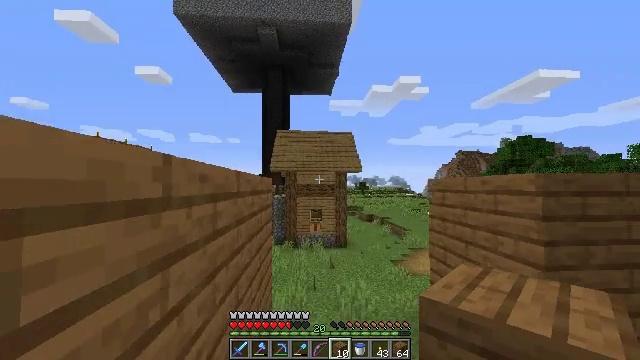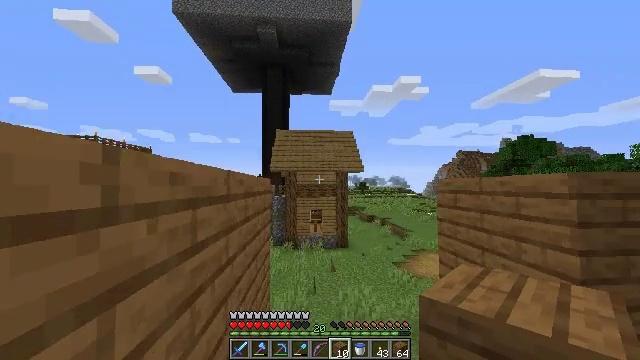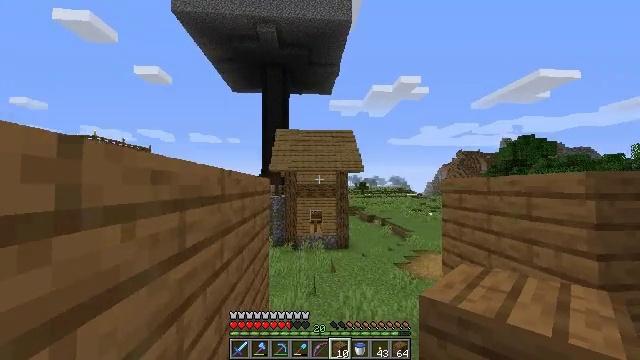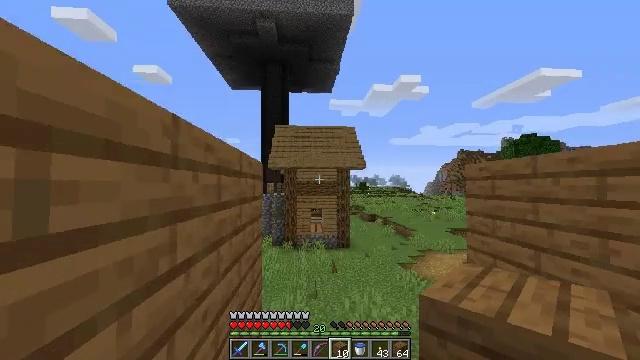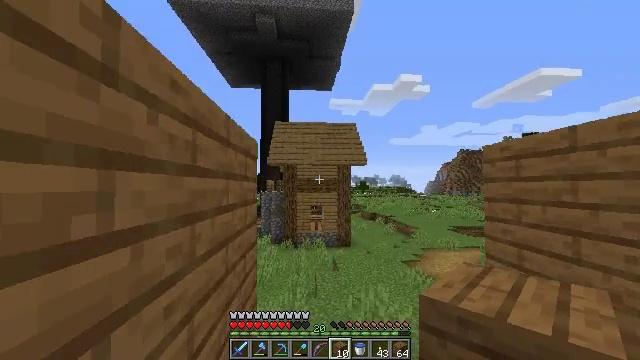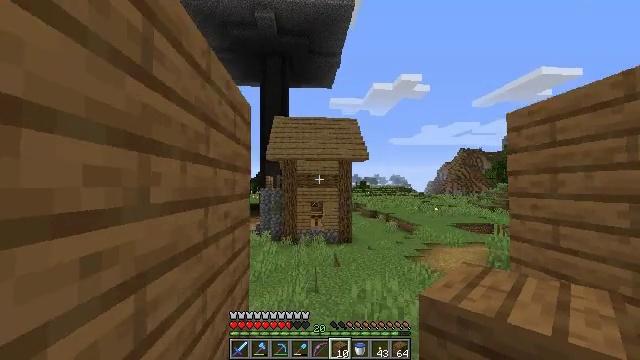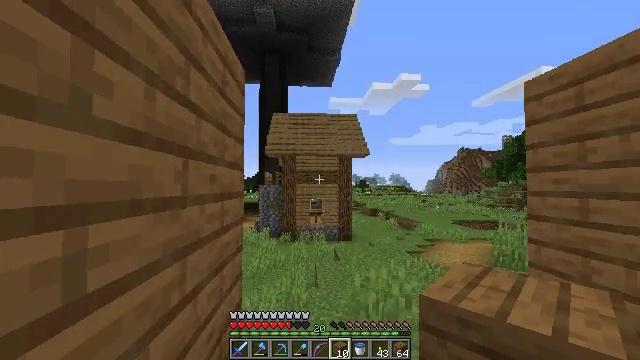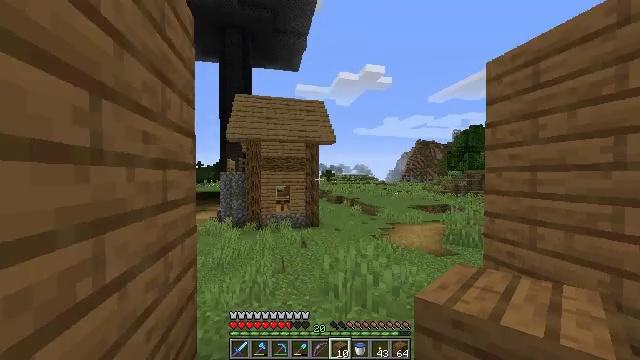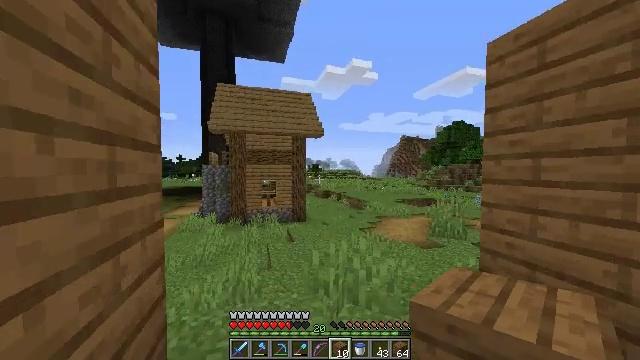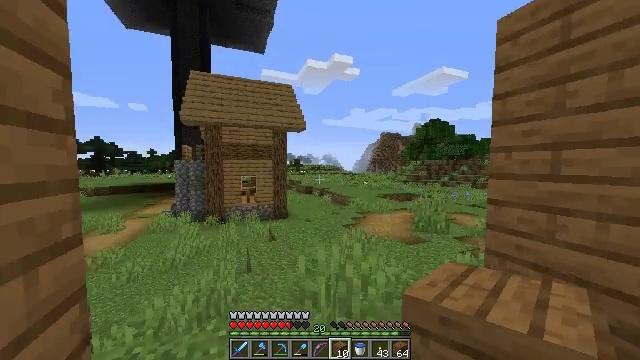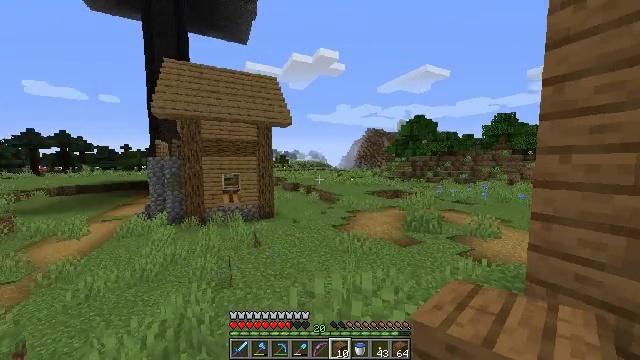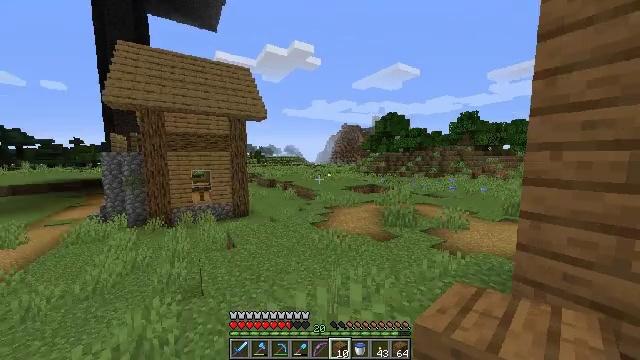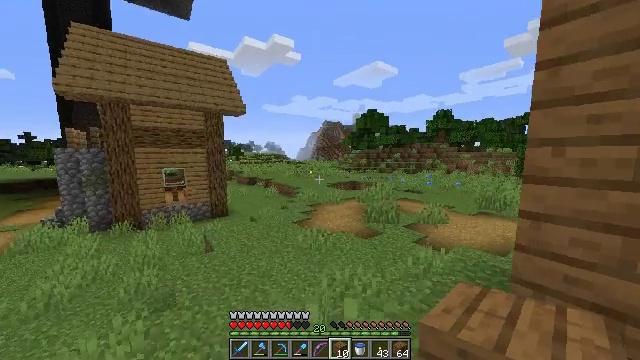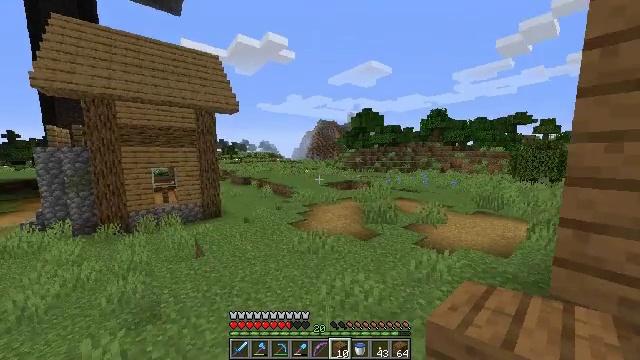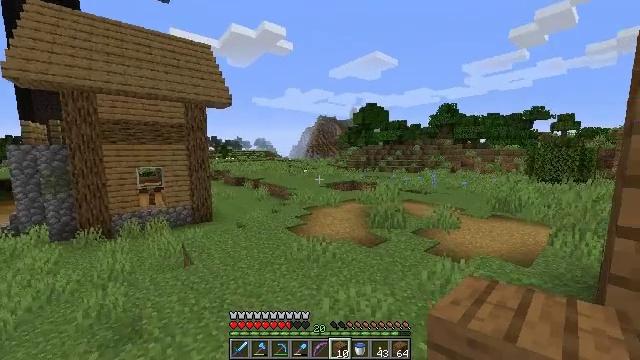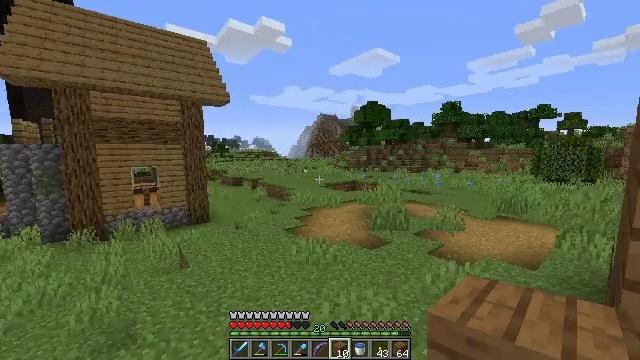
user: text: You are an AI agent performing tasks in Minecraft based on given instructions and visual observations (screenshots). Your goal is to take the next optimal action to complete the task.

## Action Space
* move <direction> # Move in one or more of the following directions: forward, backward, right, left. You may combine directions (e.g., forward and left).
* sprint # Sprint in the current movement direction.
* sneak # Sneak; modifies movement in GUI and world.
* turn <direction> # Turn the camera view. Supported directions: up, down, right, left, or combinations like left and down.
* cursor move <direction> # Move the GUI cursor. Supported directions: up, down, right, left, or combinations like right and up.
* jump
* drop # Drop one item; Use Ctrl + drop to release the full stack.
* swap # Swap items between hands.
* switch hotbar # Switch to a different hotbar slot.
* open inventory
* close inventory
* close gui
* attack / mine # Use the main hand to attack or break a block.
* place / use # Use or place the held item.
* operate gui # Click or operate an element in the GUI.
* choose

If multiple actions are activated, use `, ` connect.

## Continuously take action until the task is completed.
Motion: motion action
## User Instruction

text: Take spruce planks to craft a spruce trapdoor.
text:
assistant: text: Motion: move forward, sprint, jump
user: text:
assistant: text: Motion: move forward, sprint, jump
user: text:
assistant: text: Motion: move forward, sprint, jump
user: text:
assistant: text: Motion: move forward, sprint, jump
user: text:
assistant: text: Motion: move forward, sprint, jump
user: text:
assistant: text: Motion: move forward, sprint
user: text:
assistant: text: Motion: move forward, sprint, turn right and down
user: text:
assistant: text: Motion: move forward, sprint, turn right and down
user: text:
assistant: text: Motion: move forward, sprint, turn right and down
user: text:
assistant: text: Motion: move forward, sprint, turn right
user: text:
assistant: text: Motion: move forward, sprint, turn right and down
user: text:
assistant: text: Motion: move forward, sprint, turn right
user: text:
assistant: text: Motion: turn right
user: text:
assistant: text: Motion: no_op
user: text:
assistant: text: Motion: no_op
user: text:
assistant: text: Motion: no_op
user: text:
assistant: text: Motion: no_op
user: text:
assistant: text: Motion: turn right and up
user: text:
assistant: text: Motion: turn right
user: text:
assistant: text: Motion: move left, turn right and down
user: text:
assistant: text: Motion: move left, turn right and down
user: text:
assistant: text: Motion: move left, turn right and down
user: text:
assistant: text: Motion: move left, turn right and down
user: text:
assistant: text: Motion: move left, turn left and down
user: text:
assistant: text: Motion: no_op
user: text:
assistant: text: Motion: no_op
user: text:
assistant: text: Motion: turn right and up
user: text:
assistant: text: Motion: turn right and up
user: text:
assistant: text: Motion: turn up
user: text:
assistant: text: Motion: no_op